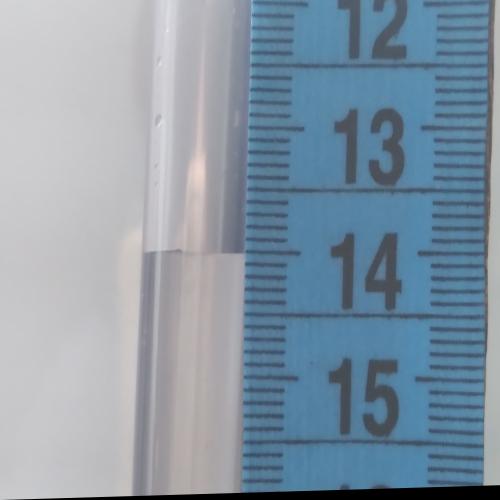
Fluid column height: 14.0 cm